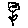
Label: flower